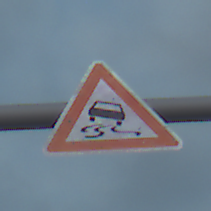
Verkehrszeichen: SchleuderOderRutschgefahr
Umgebung: Outdoor, RoadRail
Tageszeit: SunriseSunset
Wetter: PartlyCloudy
Licht: Natural
Jahreszeit: NotSpecified
Kontrast: LowContrast